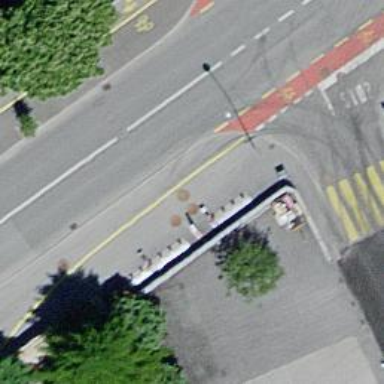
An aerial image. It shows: Bicycle rental service.